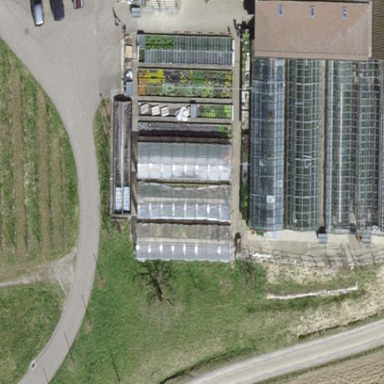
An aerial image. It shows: Greenhouse used for horticulture.